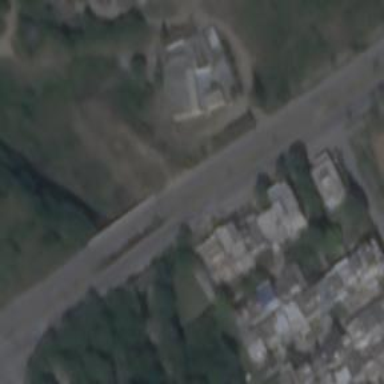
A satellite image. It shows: Secondary road with bridge.